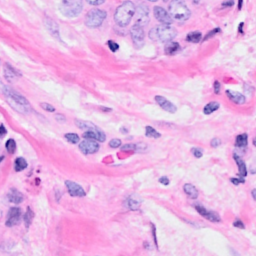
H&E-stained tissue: Breast